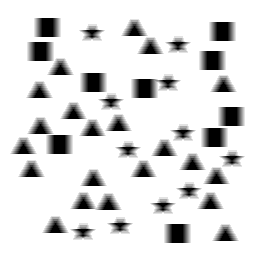
Squares: 10
Triangles: 21
Stars: 11
Total shapes: 42